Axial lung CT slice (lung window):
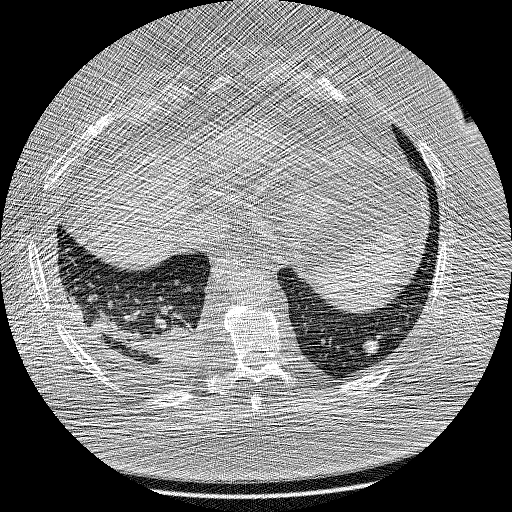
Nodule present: yes
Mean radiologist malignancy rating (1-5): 3.25